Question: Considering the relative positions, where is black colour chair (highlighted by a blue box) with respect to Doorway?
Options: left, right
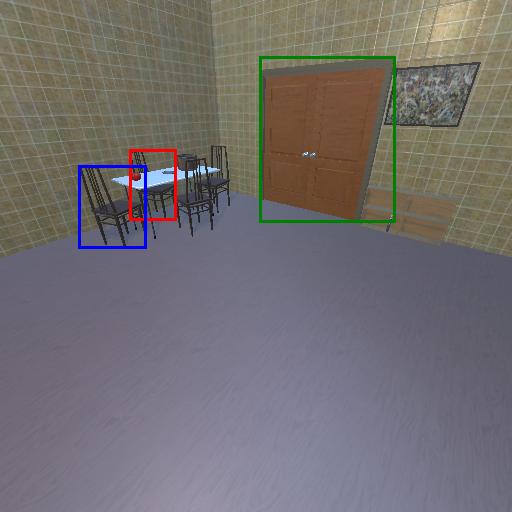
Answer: left